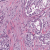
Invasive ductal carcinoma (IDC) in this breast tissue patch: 1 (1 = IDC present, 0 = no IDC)